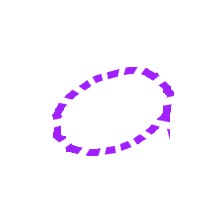
Shape: circle